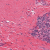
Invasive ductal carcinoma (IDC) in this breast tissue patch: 0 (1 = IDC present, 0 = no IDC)